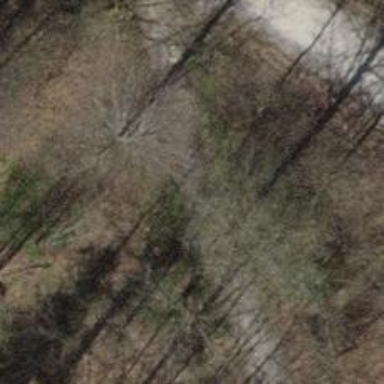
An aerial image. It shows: Gravel path with excellent trail visibility.